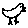
Label: bird